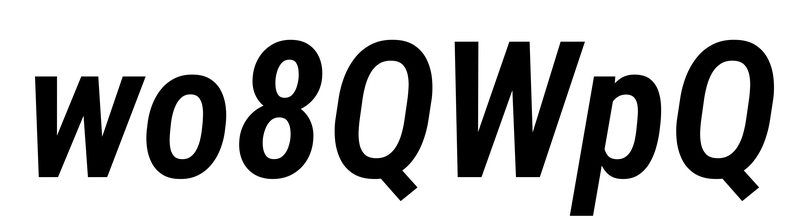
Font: Roboto-Italic_Condensed_SemiBold_Italic